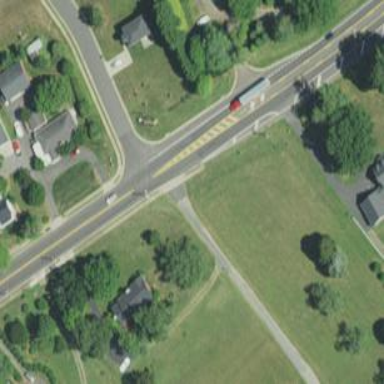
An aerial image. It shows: Crossing on the road.